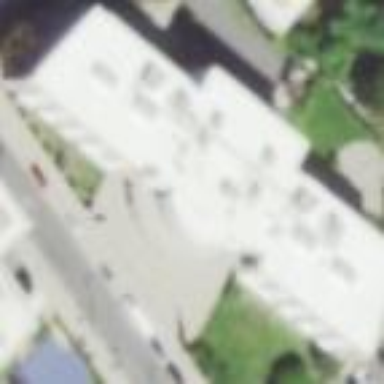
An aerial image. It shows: Building.